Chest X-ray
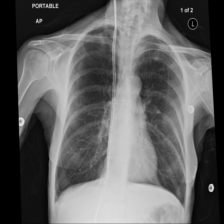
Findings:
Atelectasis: negative
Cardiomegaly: negative
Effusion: negative
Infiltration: negative
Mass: negative
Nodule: negative
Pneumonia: negative
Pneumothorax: negative
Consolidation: negative
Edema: negative
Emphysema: negative
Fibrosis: negative
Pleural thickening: negative
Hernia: negative